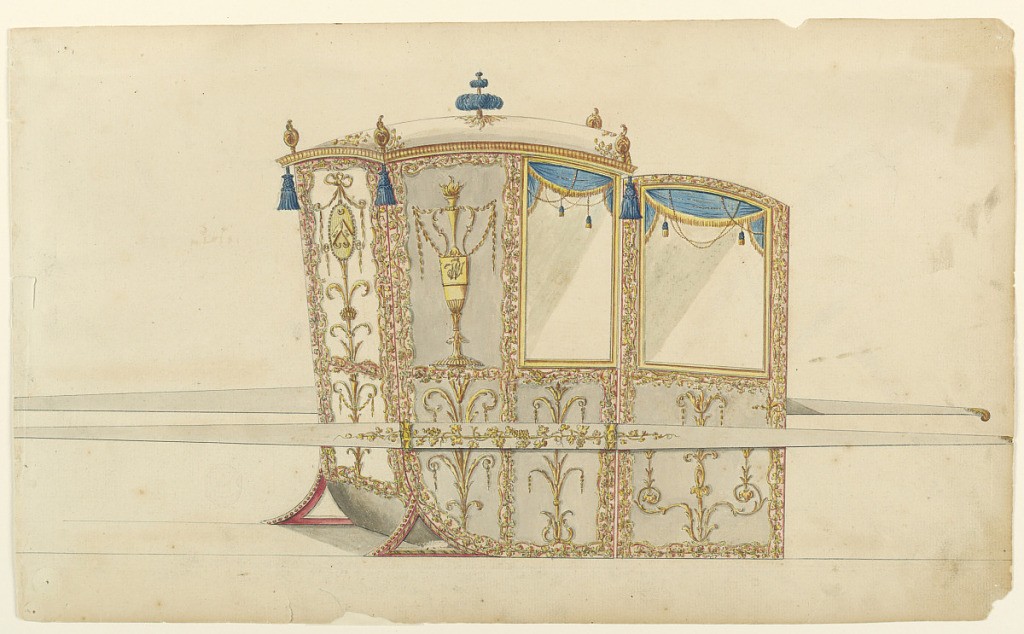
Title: Design for a sedan chair
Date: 1770-1780
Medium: Black chalk, pen, black ink, brush, grey and various watercolors on paper
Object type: Drawing
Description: Shown from the rear corner with open door. A point with fringes stands in the middle of the roof, srolls at the corners. Tassels hang from them. The panels are framed by vine rinceaux with a pole and scrolls. In that beside the window stands a vase with a fire above. In the other panels are plant candelabra. That in the upper black panel ends below an ovoid chevron ermine between three crescents, 1, 2. The bar shows the vine rinceau. The mounting is shown at the right end of the back bar. Something has been erased in the angle of the front foot.